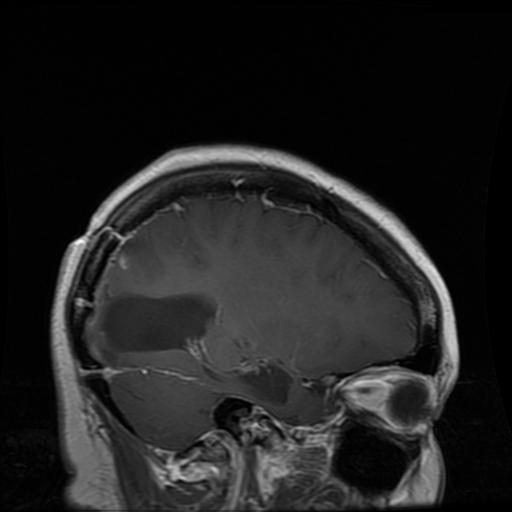
Label: glioma